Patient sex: M
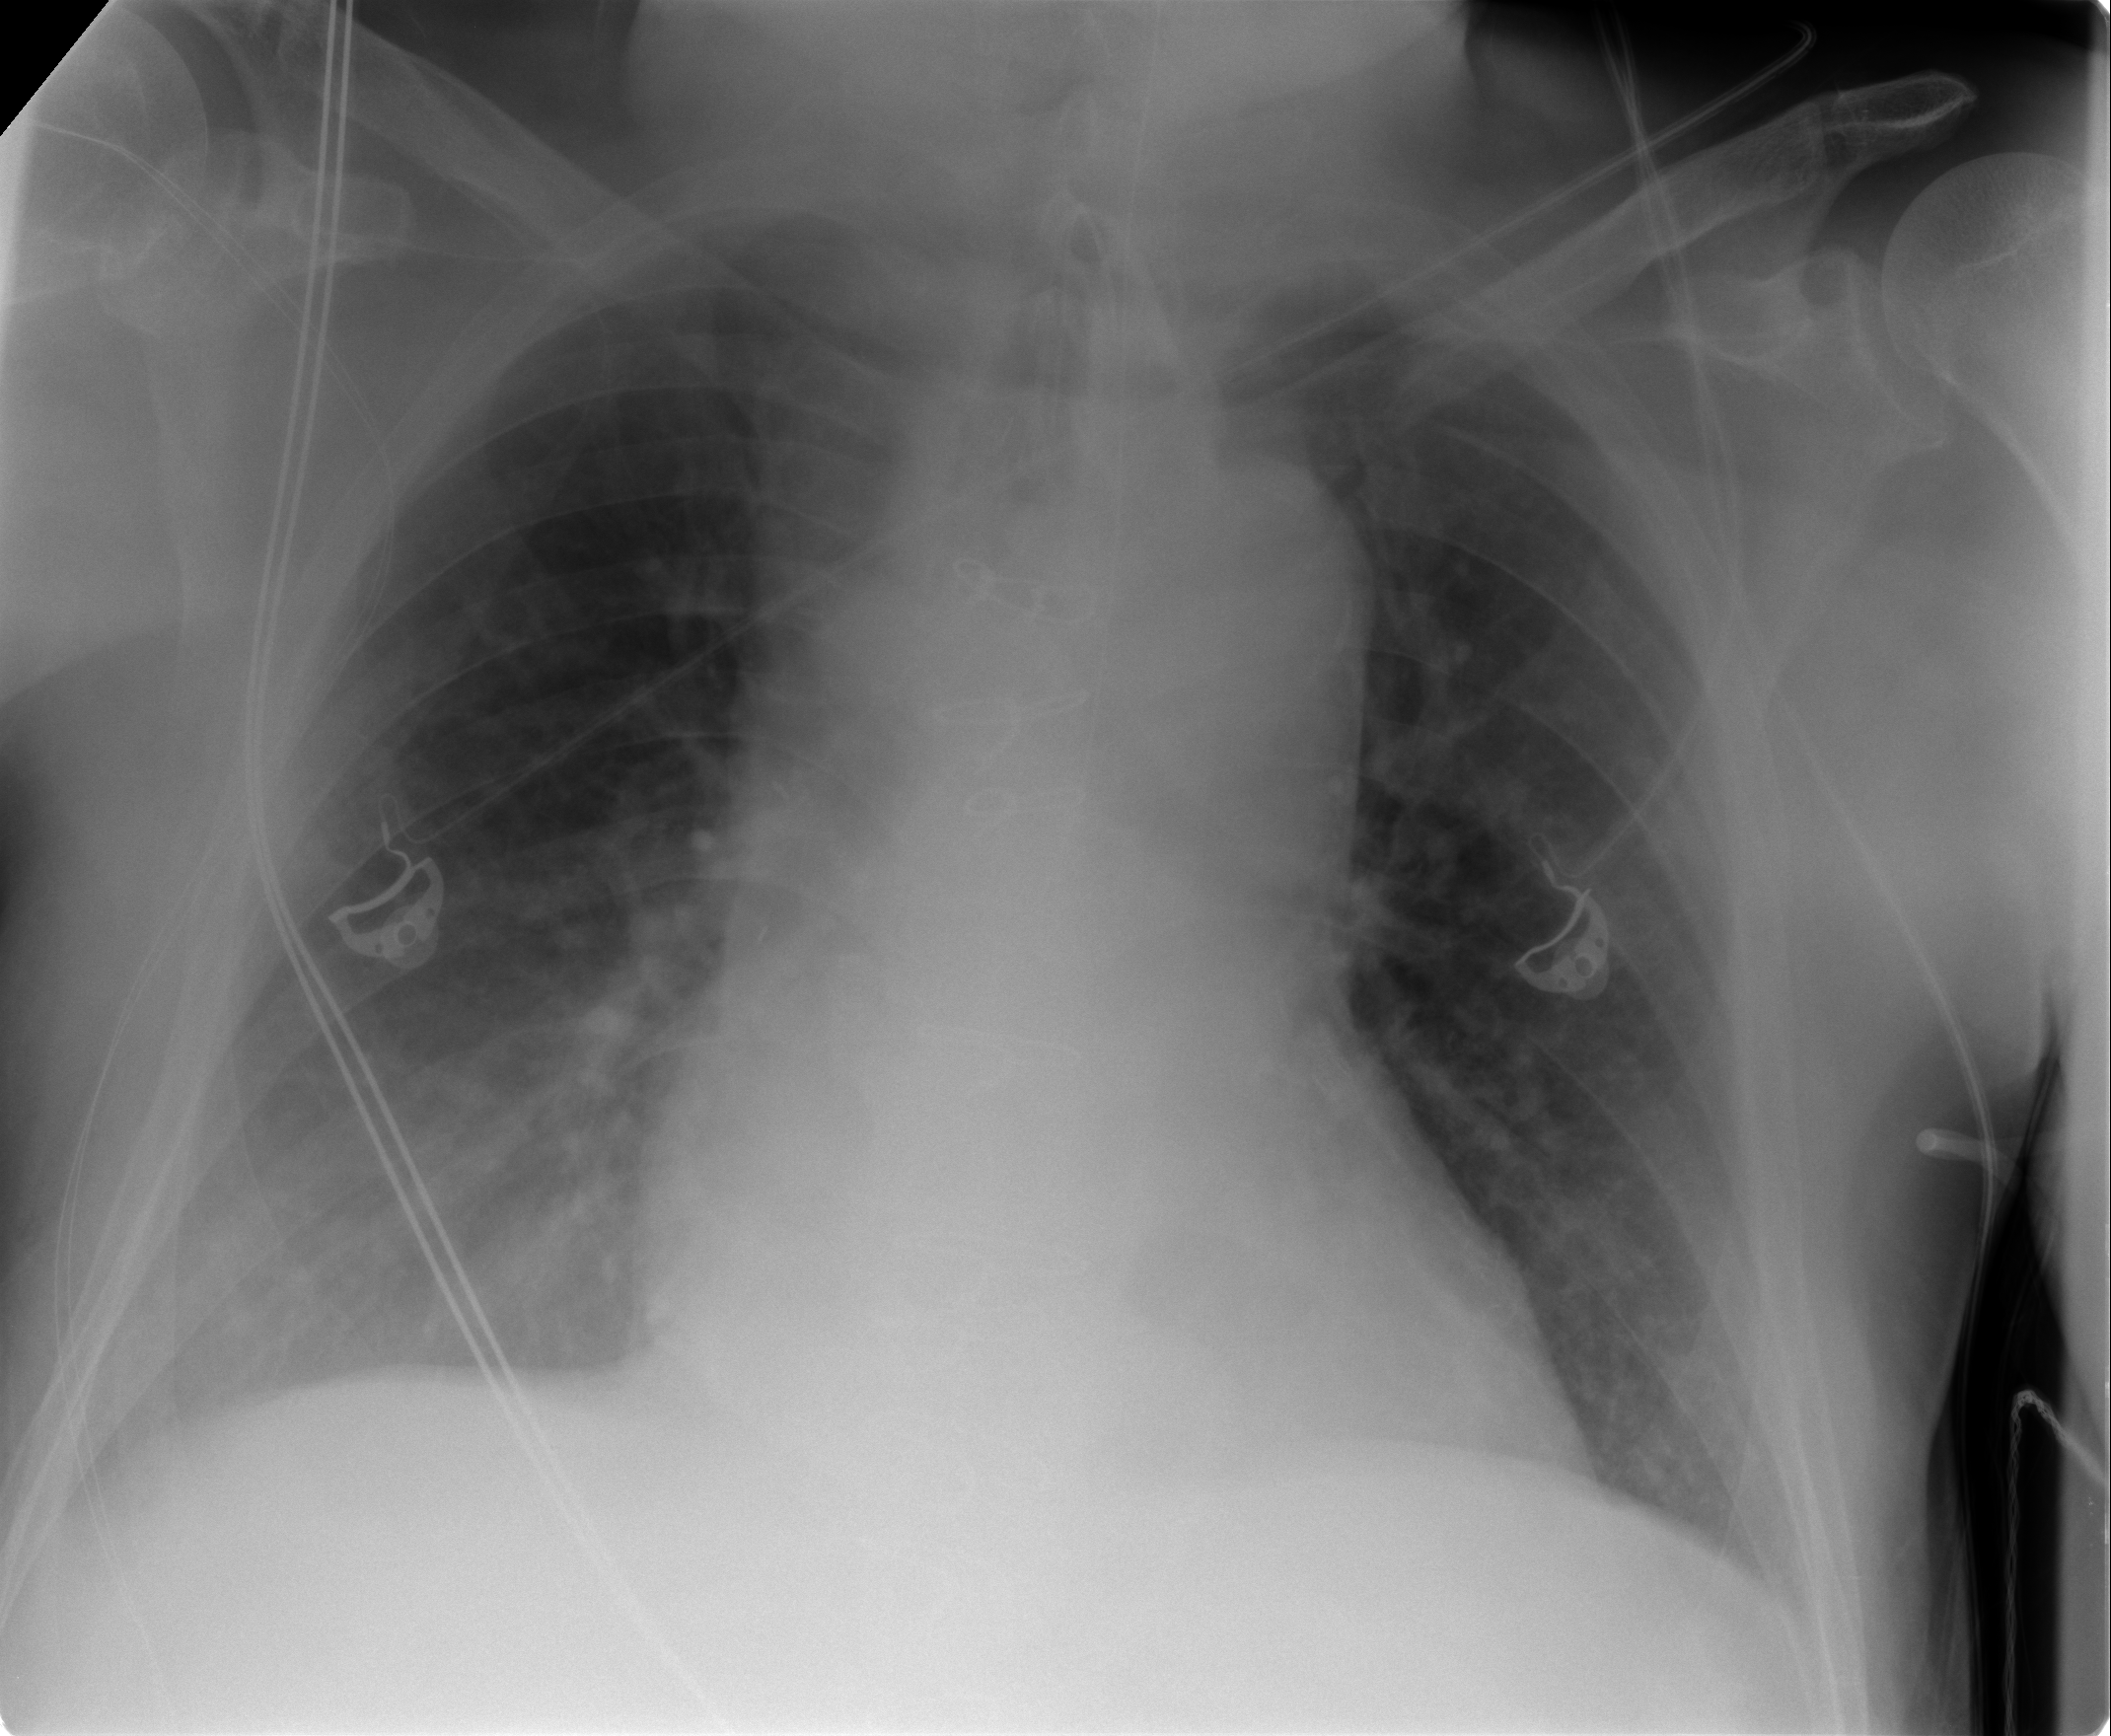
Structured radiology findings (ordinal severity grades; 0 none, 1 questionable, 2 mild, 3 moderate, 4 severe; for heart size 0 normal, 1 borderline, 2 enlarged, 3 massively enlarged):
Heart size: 2
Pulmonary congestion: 2
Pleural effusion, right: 0
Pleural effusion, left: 0
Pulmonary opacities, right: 0
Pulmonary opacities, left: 0
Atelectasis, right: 0
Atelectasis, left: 0